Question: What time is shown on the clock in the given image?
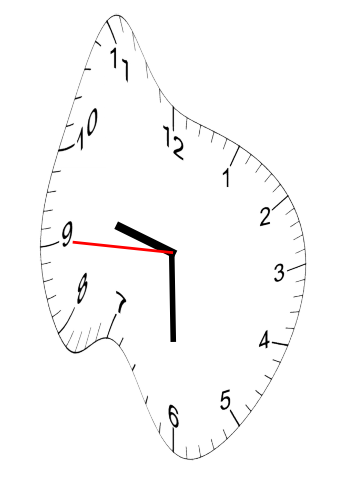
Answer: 09:29:45